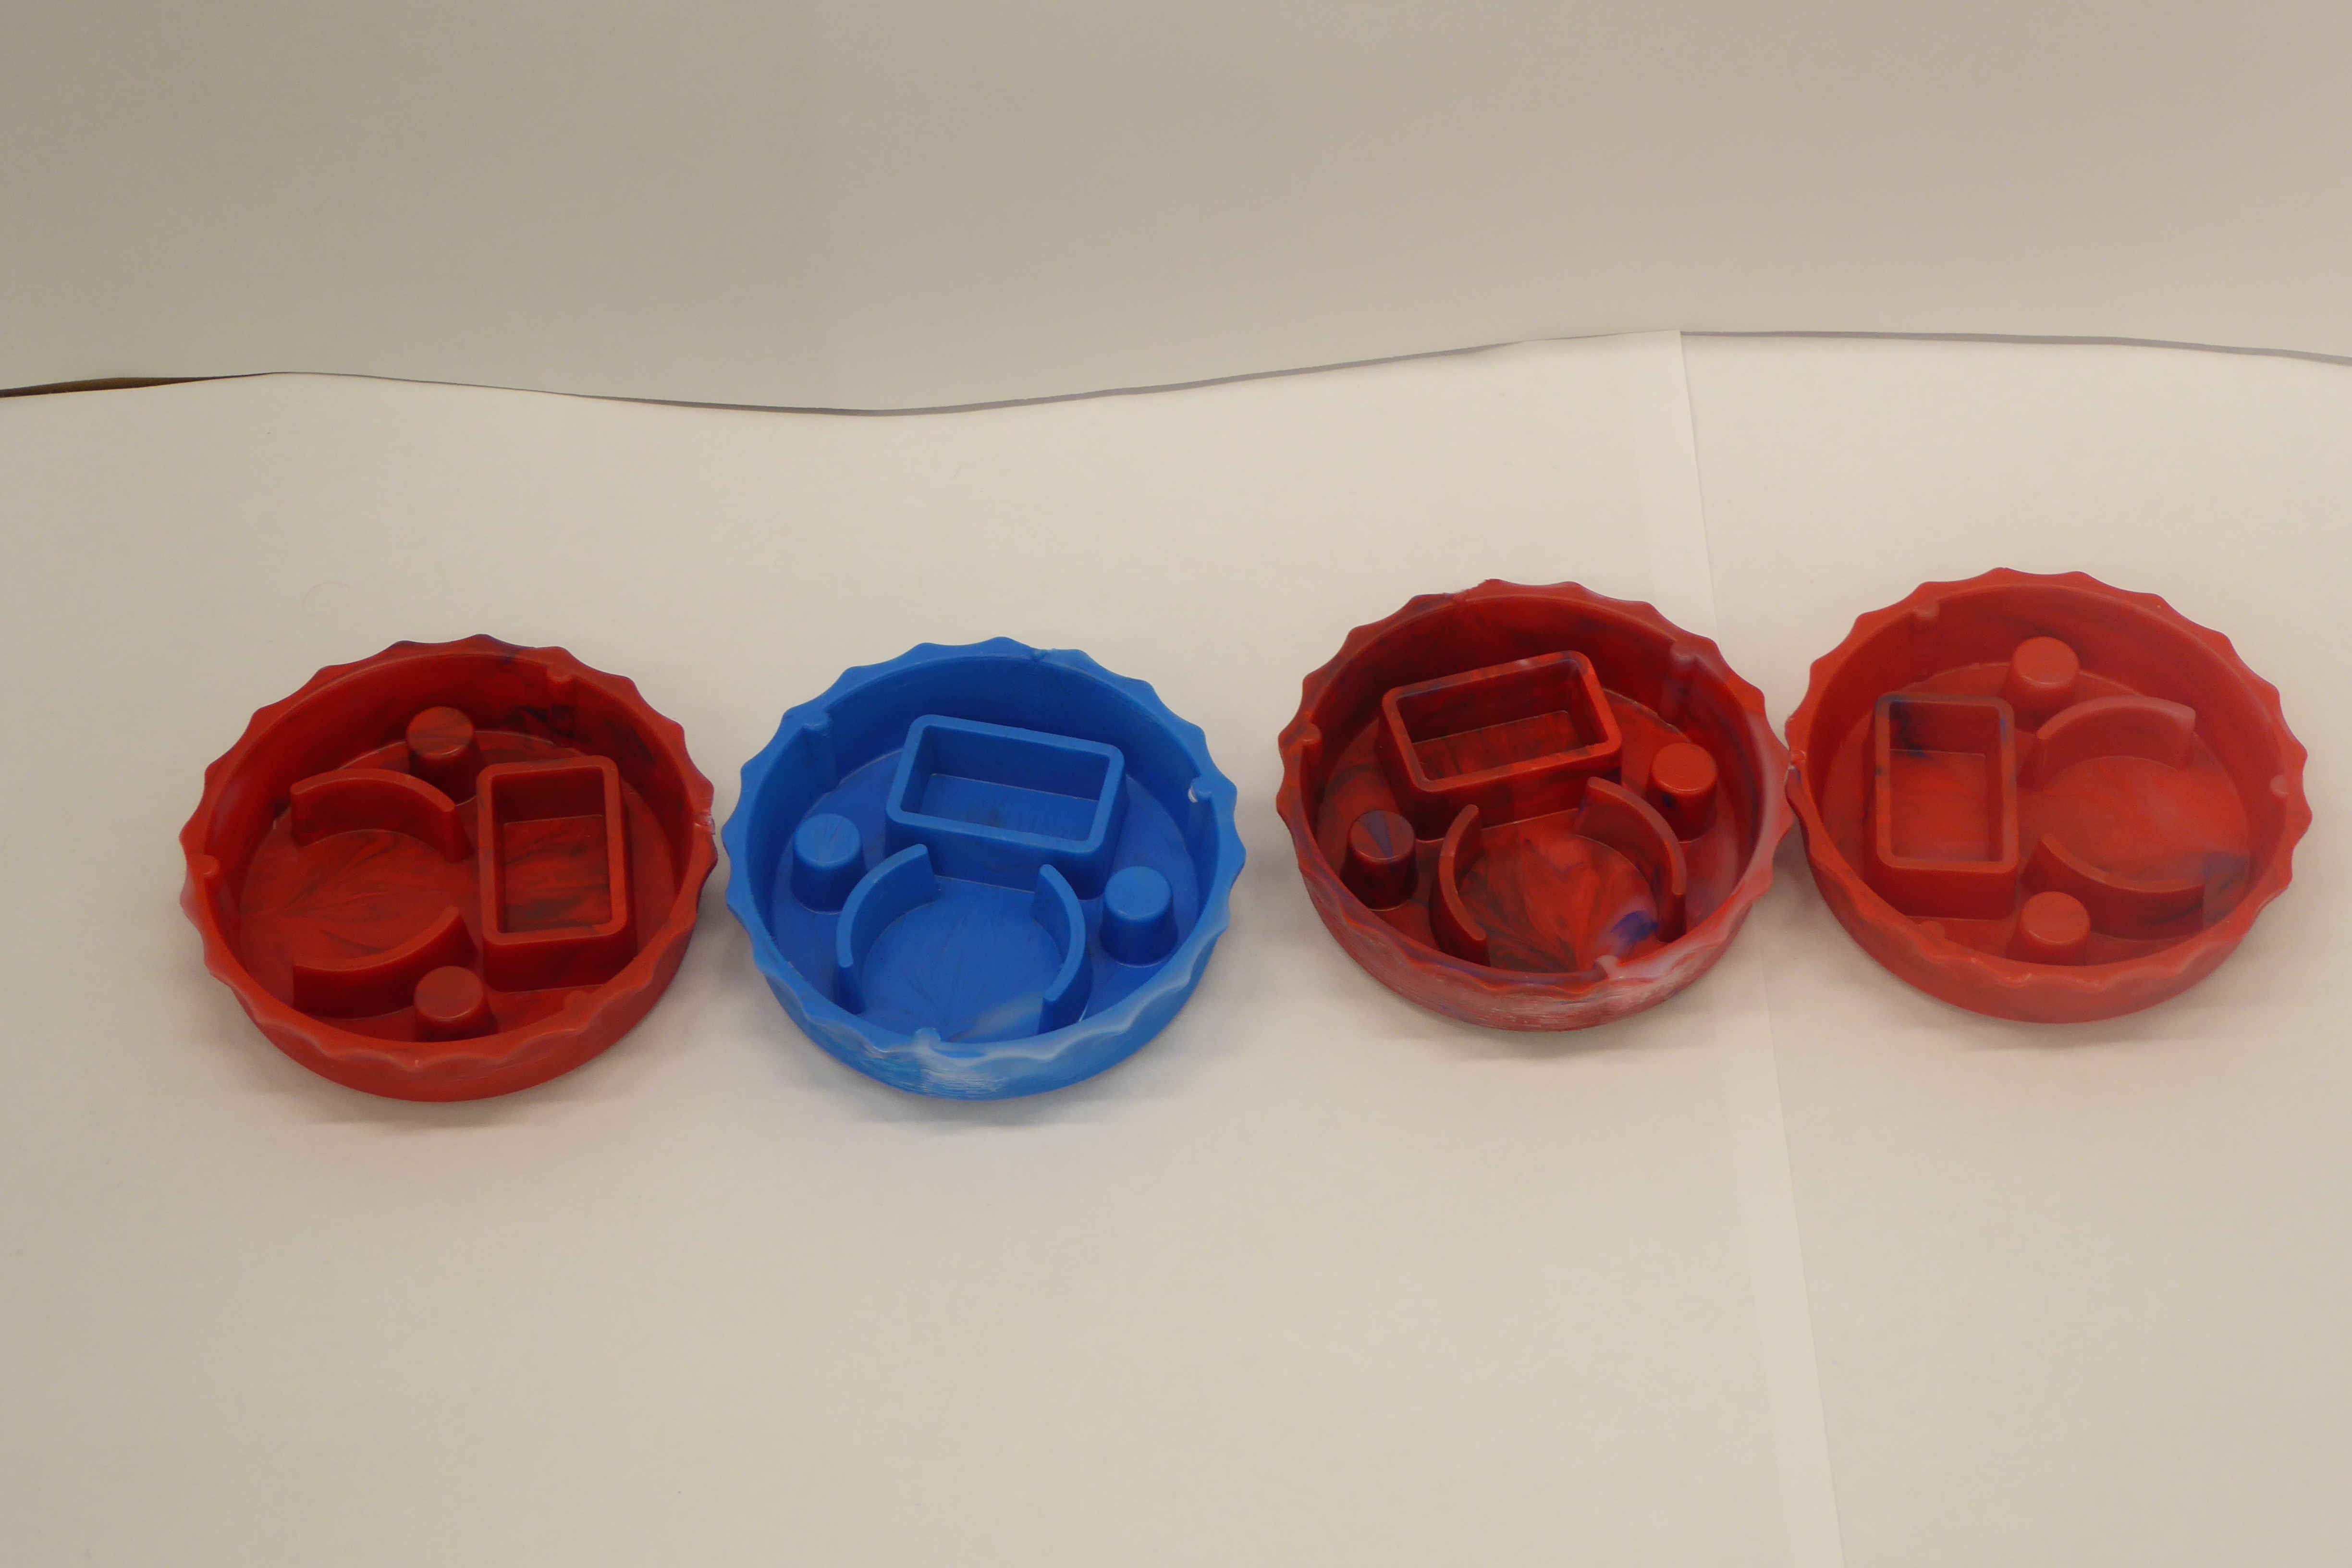
Label: Bottle Opener - Cover